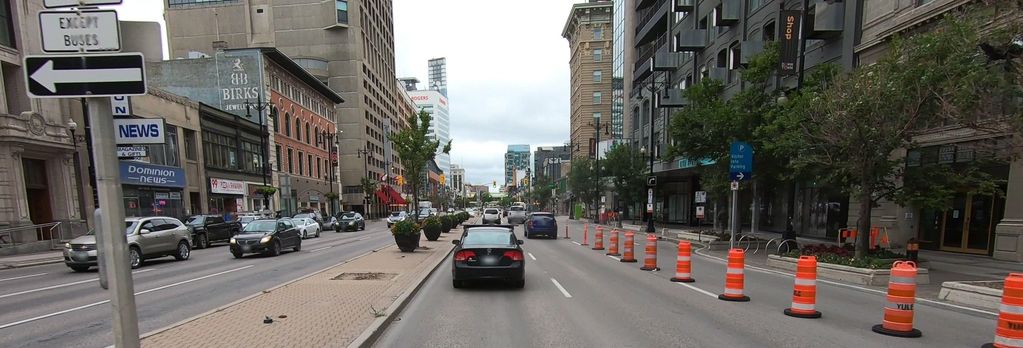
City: winnipeg